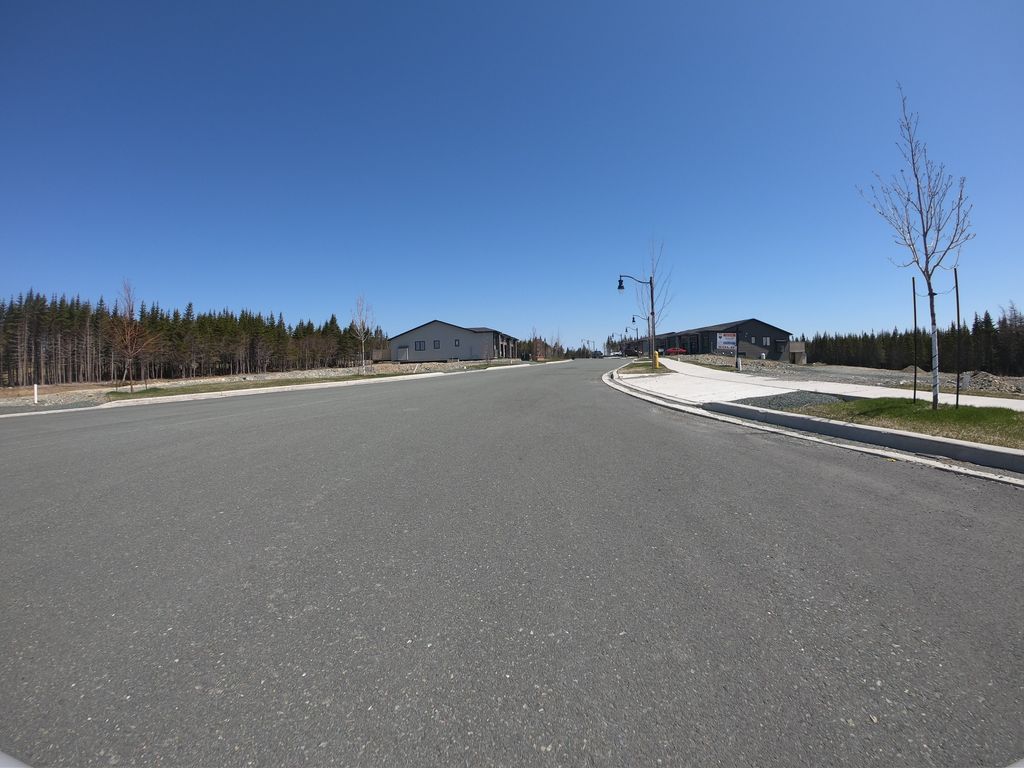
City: st_johns